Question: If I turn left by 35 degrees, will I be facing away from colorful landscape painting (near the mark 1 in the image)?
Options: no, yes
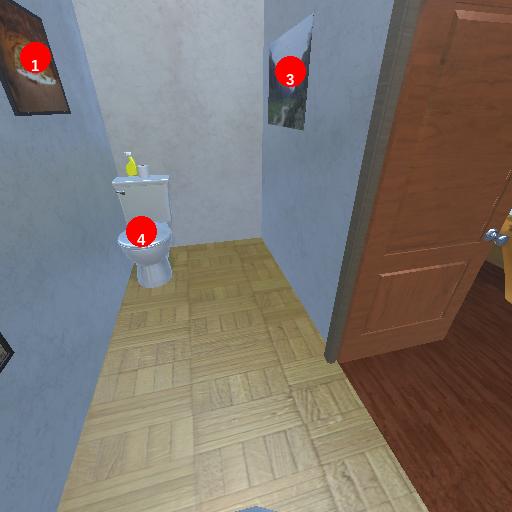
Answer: no